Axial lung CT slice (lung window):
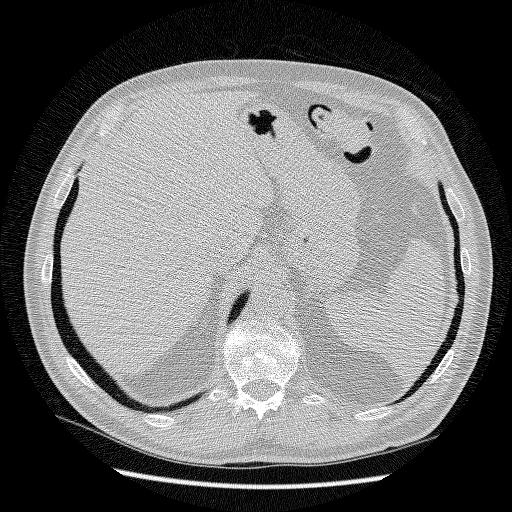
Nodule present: no